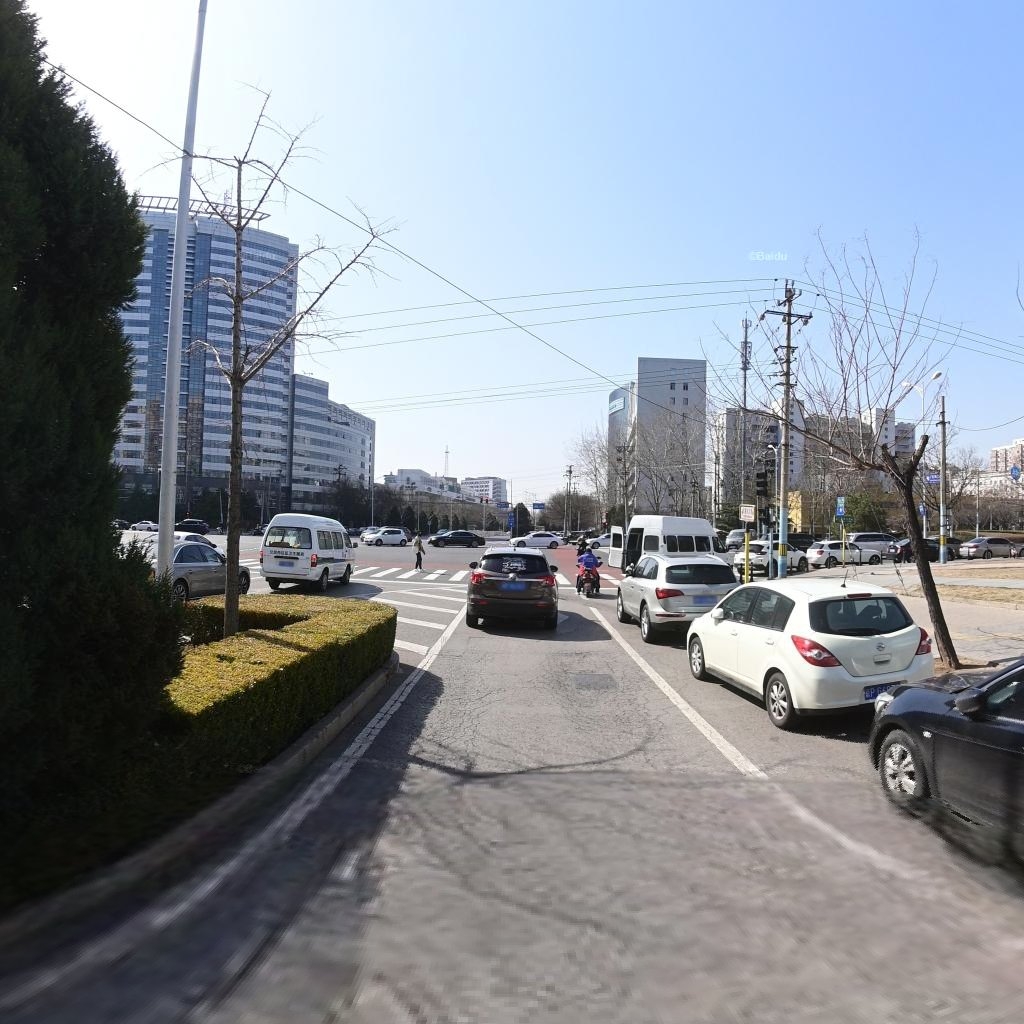
Region: Chaoyang
Road damage annotations: alligator crack